Interaction volume radius: 10 \u00c5
Interaction volume height: 10 \u00c5
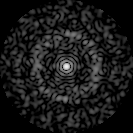
Disorder parameter: 0.8534